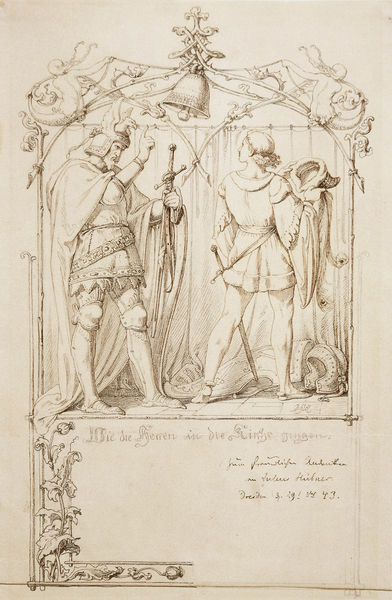
Titel: Illustrationsentwurf zu den "Nibelungen": Wie die Herren zur Kirche gingen
Künstler: Julius Hübner
Standort: Schweinfurt
Institution: Museum Georg Schäfer
Schlagwörter: adler, blätter, feder, flügel, hand, mann, umhang, weiß, menschen, mädchen, blumen, braun, finger, frau, geste, grau, hut, hüte, kleid, kopfbedeckungen, männer, rücken, schwarz, skizze, zeichnung, blüten, gürtel, rose, rot, ornament, jung, kappe, mütze, mützen, arme, diener, kleidung, mensch, rahmen, stehen, stein, ärmel, bild, füllhorn, herr, hände, signatur, vorhang, kirche, gewand, haare, kostüm, mantel, stoff, personen, blatt, bühne, pflanze, pflanzen, theater, locken, engel, ranken, beine, kopfbedeckung, bein, schrift, bogen, stab, schwer, grafik, graphik, rand, figuren, romantik, kaiser, könig, dekoration, jugendstil, verkleidung, weib, zeigefinger, muskeln, riemen, inschrift, floral, ornamente, verzierung, junge frau, junge, nazarener, schild, tusche, knabe, buch, kreuz, religion, kohle, druck, radierung, stich, titel, illustration, schwert, schwerter, text, waffen, buchstaben, soldat, meerjungfrauen, nixe, nixen, beschriftung, titelblatt, bleistift, degen, helm, distel, ritter, rüstung, kurz, kleidchen, buchdruck, buchseite, titelbild, ornamental, von hinten, karte, helme, kreuze, glocke, voluten, mensche, antik, sage, mittelalter, märchen, wams, fingerzeig, nibelungen, siegfried, feldherr, deutsche romantik, putten, schwind, kupferstich, sexy, helden, putti, glocken, handschrift, zelt, umhand, arabeske, prospekt, sagen, buchmalerei, nibelungensage, schnorr, skizziert, beinschienen, knappe, hagen, sigfried, gernot, kämper, mittelalte, schlegel, tronje, vogelweide, walther, scherter, kurzer rock, germane, klid, oprnament, kurzes kleid, schwrter, beinschinienen, bimmeln